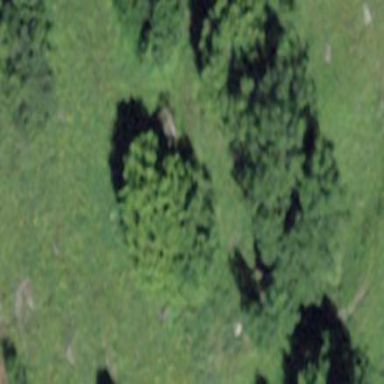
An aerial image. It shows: Woodland consisting of broadleaved trees.